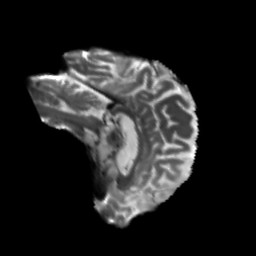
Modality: T2w
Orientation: sagittal
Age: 69
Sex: female
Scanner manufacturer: siemens
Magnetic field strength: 3 T
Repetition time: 5.25 s
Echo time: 0.08 s